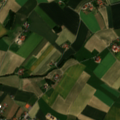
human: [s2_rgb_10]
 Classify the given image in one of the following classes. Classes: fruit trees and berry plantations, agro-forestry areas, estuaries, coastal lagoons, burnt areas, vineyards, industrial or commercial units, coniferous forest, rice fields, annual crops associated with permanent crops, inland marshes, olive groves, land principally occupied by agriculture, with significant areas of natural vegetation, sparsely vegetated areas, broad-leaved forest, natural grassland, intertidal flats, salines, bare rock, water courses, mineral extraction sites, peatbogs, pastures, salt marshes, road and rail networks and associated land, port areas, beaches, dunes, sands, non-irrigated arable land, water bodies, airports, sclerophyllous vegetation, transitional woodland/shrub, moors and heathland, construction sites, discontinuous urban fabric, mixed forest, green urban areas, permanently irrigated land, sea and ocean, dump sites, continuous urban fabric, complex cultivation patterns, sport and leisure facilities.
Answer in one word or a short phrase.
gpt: discontinuous urban fabric, non-irrigated arable land